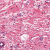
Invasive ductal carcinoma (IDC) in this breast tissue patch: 0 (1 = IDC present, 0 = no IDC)